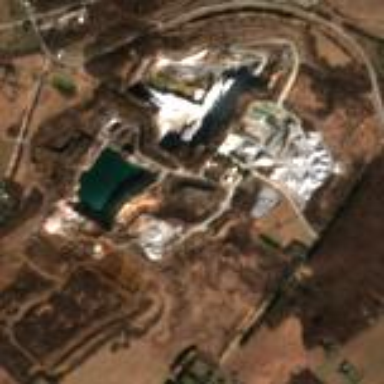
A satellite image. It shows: Quarry area.